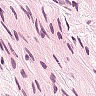
Metastatic tissue present: no